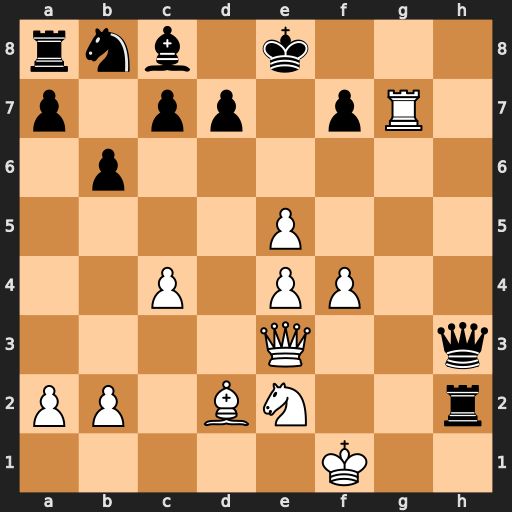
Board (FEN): rnb1k3/p1pp1pR1/1p6/4P3/2P1PP2/4Q2q/PP1BN2r/5K2
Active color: w
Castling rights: q
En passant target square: -
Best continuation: Qxh3 Rxh3 Rg8+